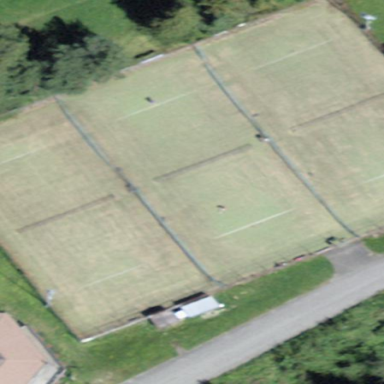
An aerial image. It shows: Tennis court on pitch.